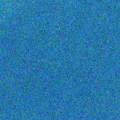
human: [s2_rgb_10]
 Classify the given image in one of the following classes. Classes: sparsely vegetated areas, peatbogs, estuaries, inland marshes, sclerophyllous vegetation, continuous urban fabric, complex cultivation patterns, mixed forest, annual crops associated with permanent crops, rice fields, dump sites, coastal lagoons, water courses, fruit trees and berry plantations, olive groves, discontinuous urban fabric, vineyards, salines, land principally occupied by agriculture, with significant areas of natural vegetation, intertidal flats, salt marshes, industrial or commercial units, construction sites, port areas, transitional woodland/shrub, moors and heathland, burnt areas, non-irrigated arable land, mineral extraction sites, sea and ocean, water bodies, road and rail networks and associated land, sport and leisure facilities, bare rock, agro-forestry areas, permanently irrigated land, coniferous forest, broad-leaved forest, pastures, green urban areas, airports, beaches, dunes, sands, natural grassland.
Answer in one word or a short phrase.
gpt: sea and ocean